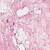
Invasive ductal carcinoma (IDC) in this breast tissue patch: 0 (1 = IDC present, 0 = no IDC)